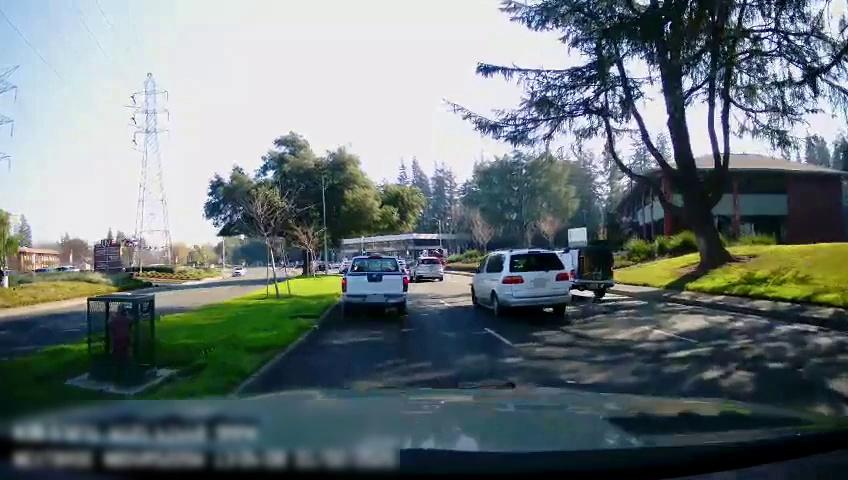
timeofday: Day
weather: Sunny
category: Drivable Space
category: Drivable Space
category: Vehicles | Car
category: Vehicles | Truck
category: Vehicles | Van
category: Vehicles | SUV
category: Vehicles | Car
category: Vehicles | Truck
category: Lanes | Current Lane
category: Lanes | Current Lane